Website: ulta-beauty
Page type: payment
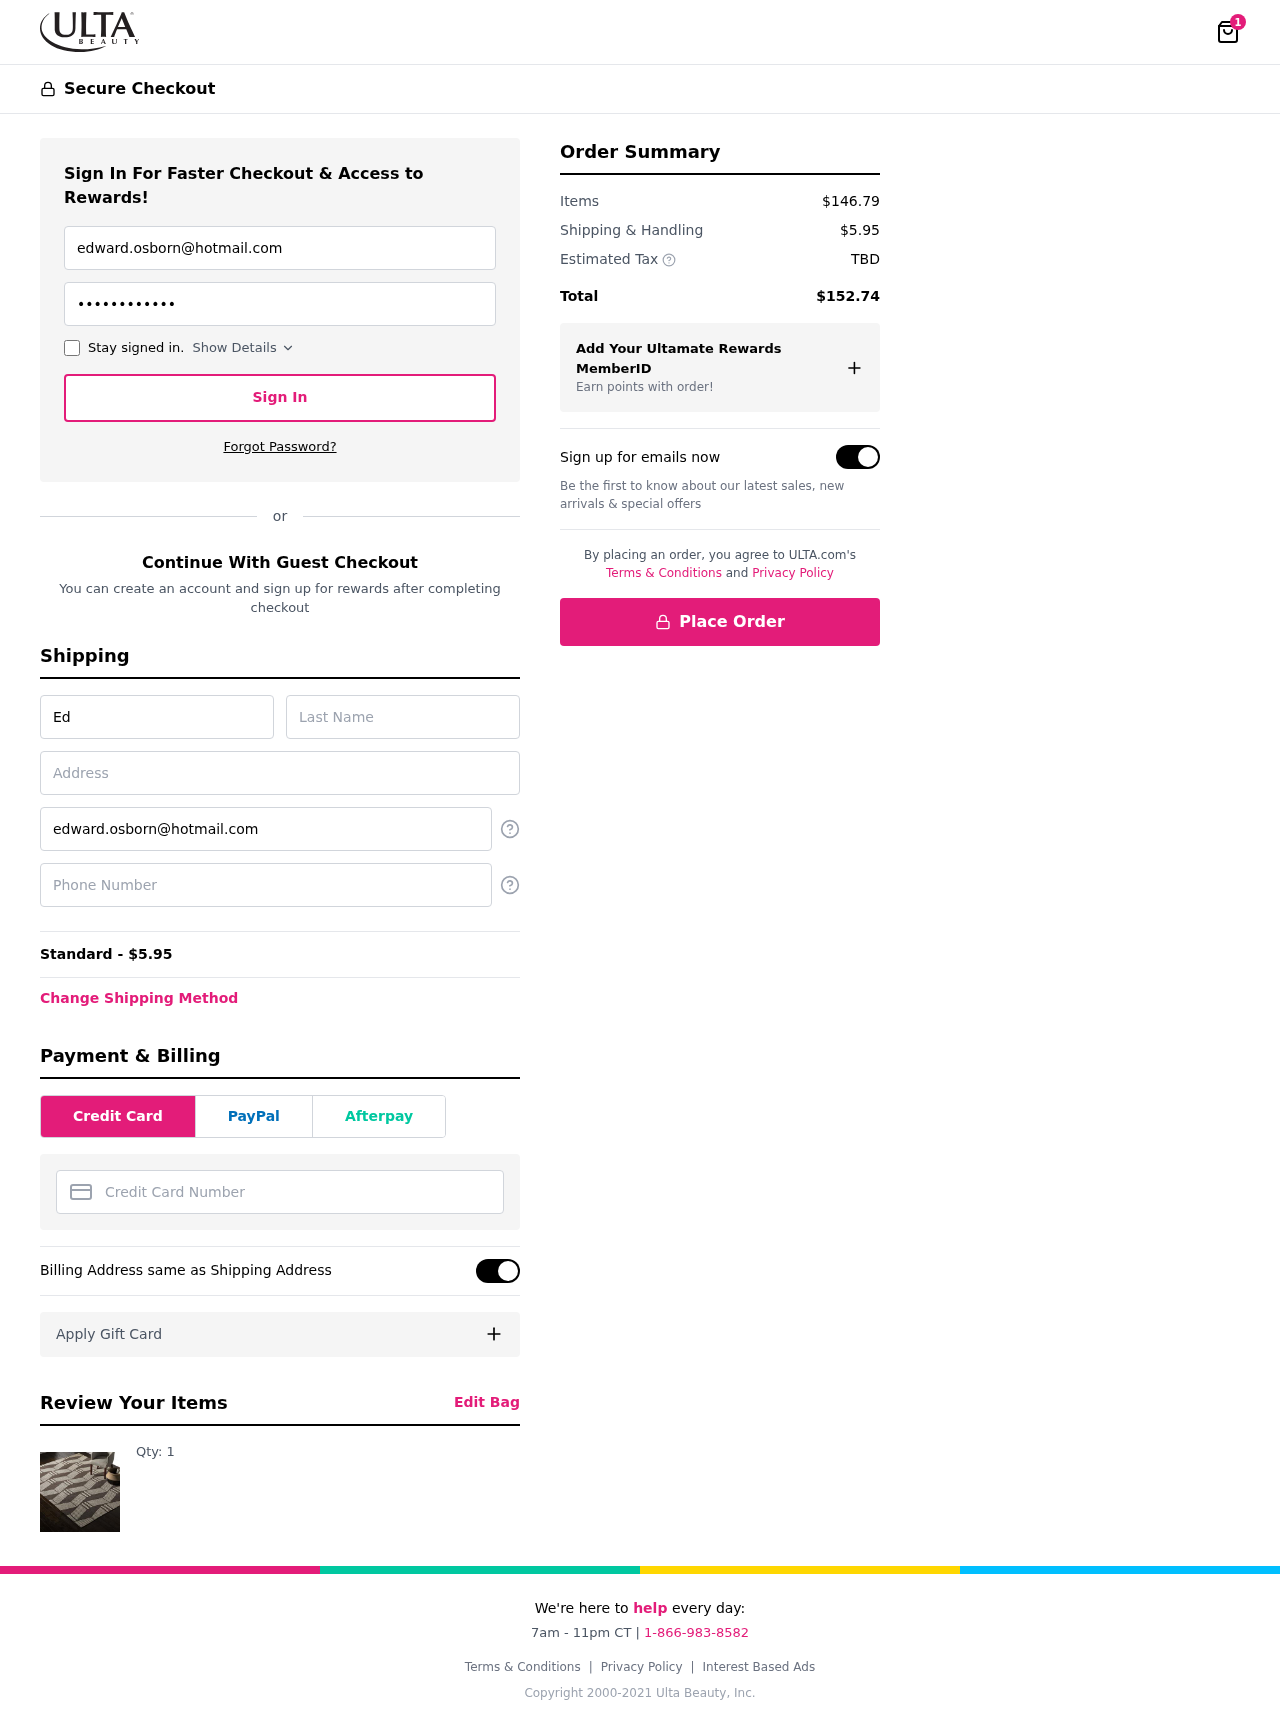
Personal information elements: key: PII_CARD_NUMBER
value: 4583 8475 2433 0389
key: PII_EMAIL
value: edward.osborn@hotmail.com
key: PII_FIRSTNAME
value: Edward
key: PII_LASTNAME
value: Osborn
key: PII_PHONE
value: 6278390386
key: PII_STREET
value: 298 Elizabeth Rapids Suite 703
Product elements: key: PRODUCT1_QUANTITY
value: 1
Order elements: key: ORDER_NUM_ITEMS
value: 1
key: ORDER_SHIPPING_COST
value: $5.95
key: ORDER_SHIPPING_COST
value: Standard - $5.95
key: ORDER_SUBTOTAL
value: $146.79
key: ORDER_TAX
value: TBD
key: ORDER_TOTAL
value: $152.74